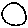
Label: circle